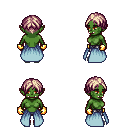
a pixel art fantasy rpg character, female body template, orc, green skin, overskirt, metal pants, white blonde parted hairstyle, gold gloves, white slippers, four views (front, back, left, right), 2x2 character sprite sheet, small pixel art, hard edges, no anti-aliasing